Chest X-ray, AP view. Patient: 32 years old, sex F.
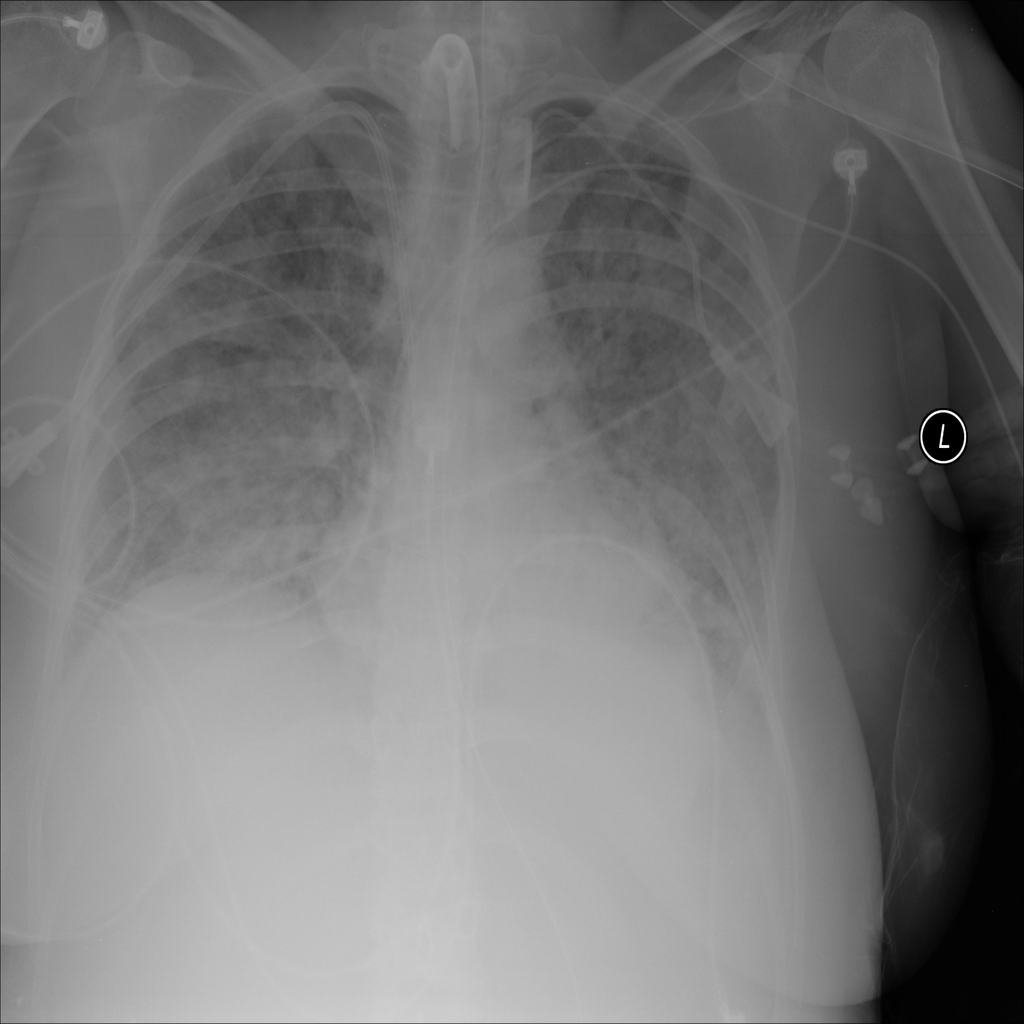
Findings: Consolidation, Edema, Effusion